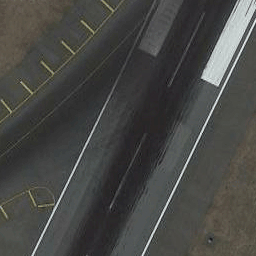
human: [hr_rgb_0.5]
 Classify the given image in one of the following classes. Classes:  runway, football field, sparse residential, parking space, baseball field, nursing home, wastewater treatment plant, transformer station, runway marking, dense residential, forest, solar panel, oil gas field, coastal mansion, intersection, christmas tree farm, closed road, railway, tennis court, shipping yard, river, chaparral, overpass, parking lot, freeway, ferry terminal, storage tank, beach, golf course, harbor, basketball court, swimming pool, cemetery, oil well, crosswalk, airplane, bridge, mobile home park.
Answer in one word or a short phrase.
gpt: runway